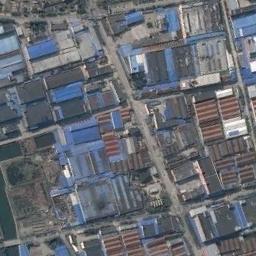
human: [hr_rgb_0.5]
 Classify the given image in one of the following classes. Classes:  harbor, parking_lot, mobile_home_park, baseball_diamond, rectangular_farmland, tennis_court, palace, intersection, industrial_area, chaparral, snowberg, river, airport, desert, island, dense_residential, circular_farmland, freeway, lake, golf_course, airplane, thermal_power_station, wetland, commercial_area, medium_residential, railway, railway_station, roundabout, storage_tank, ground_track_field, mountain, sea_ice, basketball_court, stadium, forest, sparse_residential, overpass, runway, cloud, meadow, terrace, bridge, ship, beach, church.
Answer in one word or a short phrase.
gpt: industrial_area